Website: lowes
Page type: payment
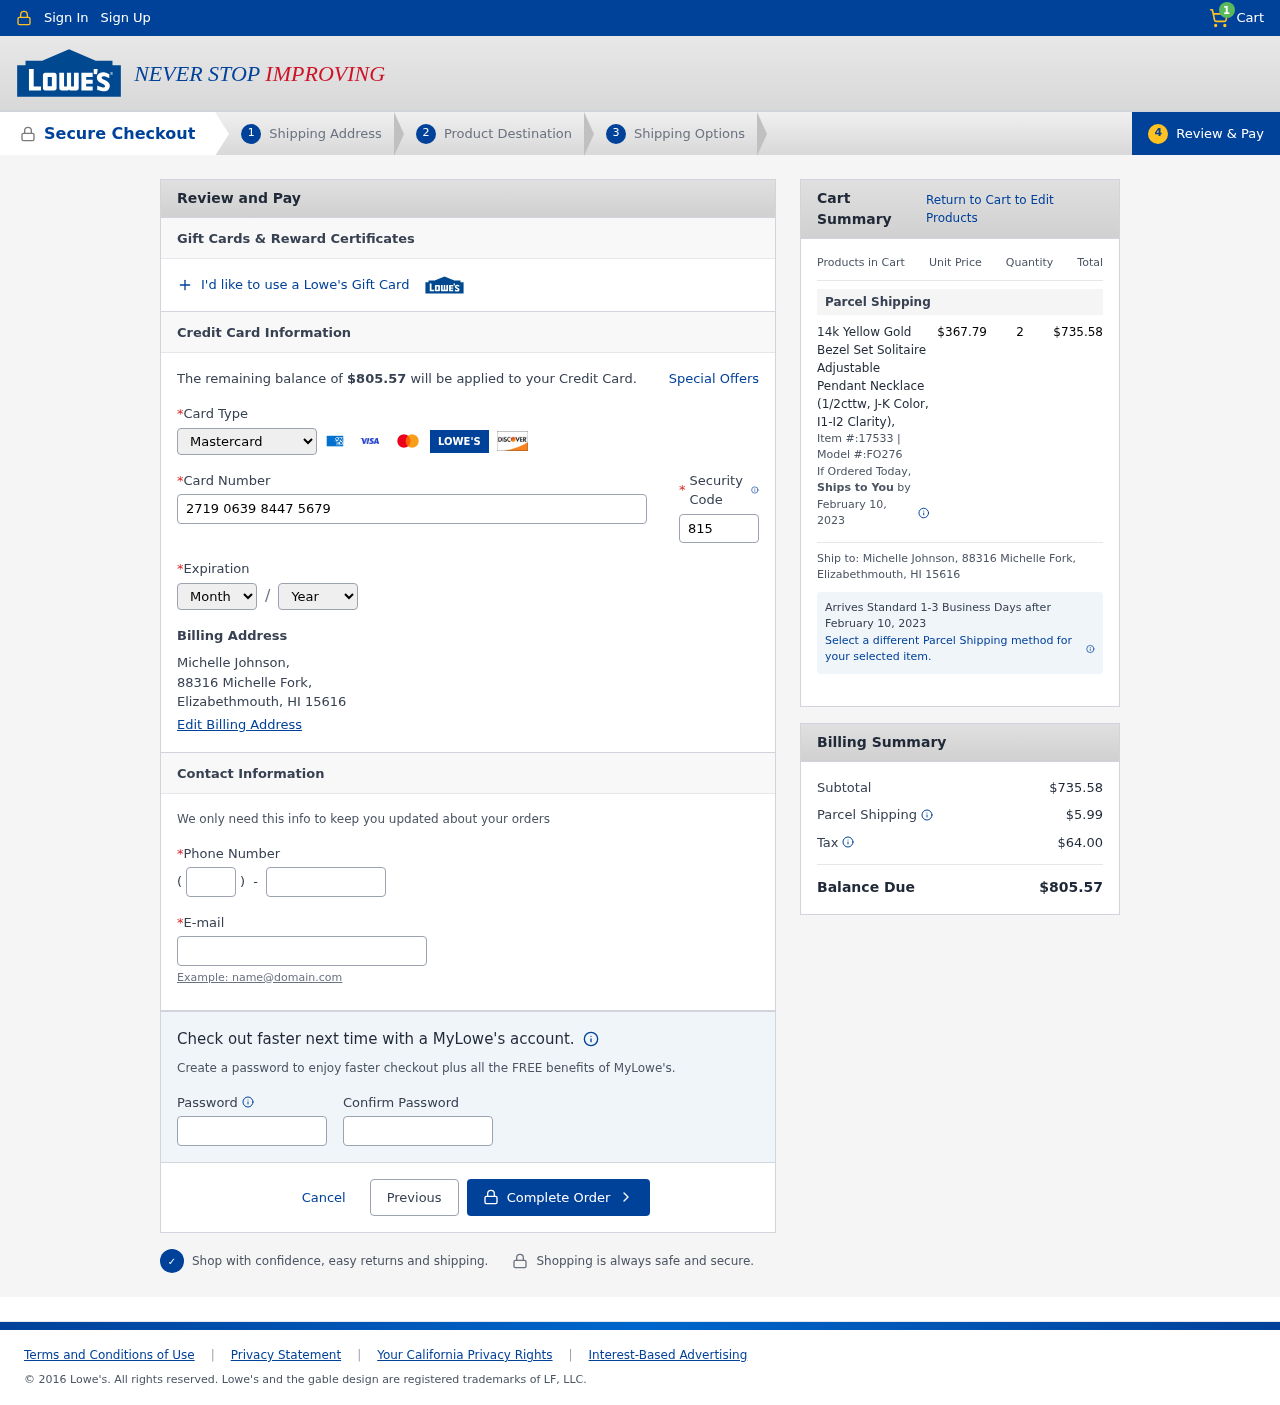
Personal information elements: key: PII_CARD_CVV
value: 815
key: PII_CARD_EXPIRY_MONTH
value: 06
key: PII_CARD_EXPIRY_YEAR
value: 30
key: PII_CARD_NUMBER
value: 2719 0639 8447 5679
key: PII_CARD_TYPE
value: Mastercard
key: PII_CITY_STATE_ZIP
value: Elizabethmouth, HI 15616
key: PII_EMAIL
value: michellejohnson@gmail.com
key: PII_FULLNAME
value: Michelle Johnson,
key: PII_PHONE
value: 8362641591
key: PII_PHONE_AREA
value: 836
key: PII_STREET
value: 88316 Michelle Fork,
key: PII_FULLNAME2
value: Michelle Johnson
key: PII_STREET2
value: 88316 Michelle Fork
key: PII_CITY_STATE_ZIP2
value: Elizabethmouth, HI 15616
Product elements: key: PRODUCT1_NAME
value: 14k Yellow Gold Bezel Set Solitaire Adjustable Pendant Necklace (1/2cttw, J-K Color, I1-I2 Clarity),
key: PRODUCT1_PRICE
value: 367.79
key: PRODUCT1_QUANTITY
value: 2
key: PRODUCT1_ITEM
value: Item #:17533
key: PRODUCT1_MODEL
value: Model #:FO276
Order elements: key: ORDER_NUM_ITEMS
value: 1
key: ORDER_TOTAL
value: $805.57
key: ORDER_SHIPPING_DATE
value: February 10, 2023
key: ORDER_SUBTOTAL
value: $735.58
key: ORDER_SHIPPING_DATE2
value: February 10, 2023
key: ORDER_SHIPPING_COST
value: $5.99
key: ORDER_TAX
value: $64.00